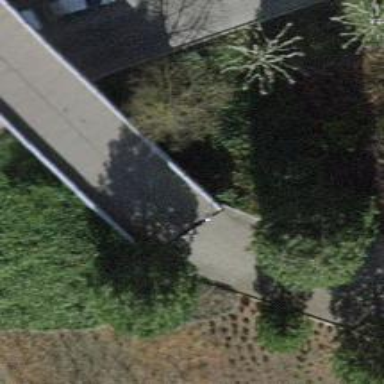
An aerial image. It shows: Footway road on concrete bridge.